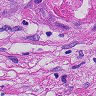
Metastatic tissue present: yes